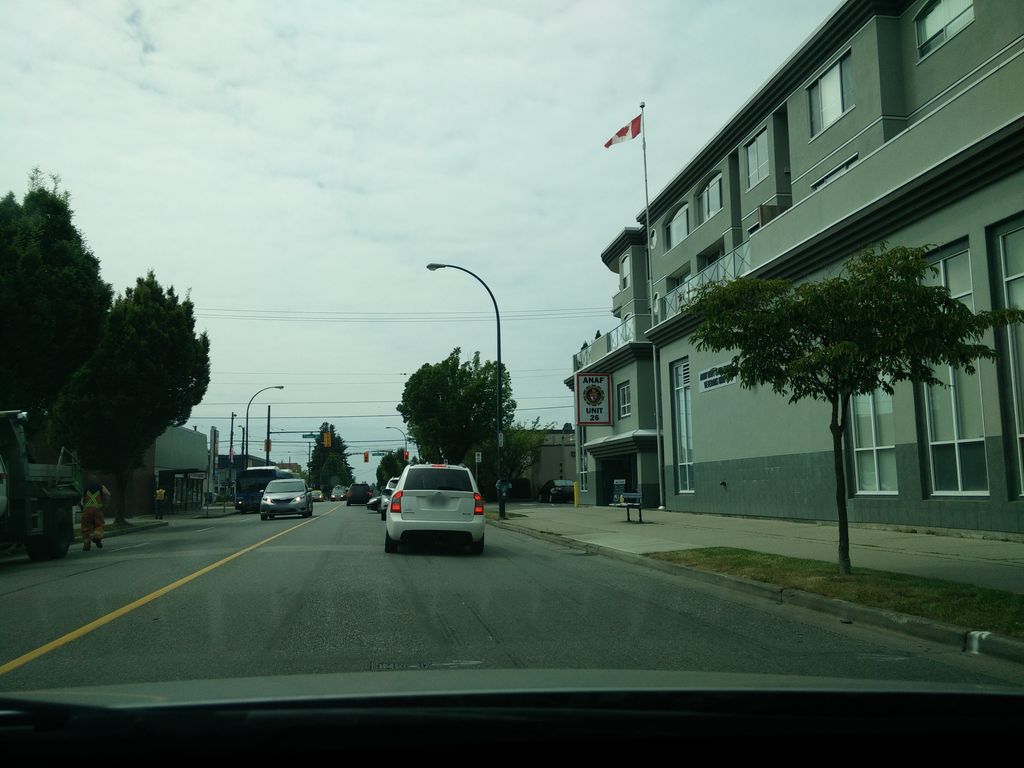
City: vancouver